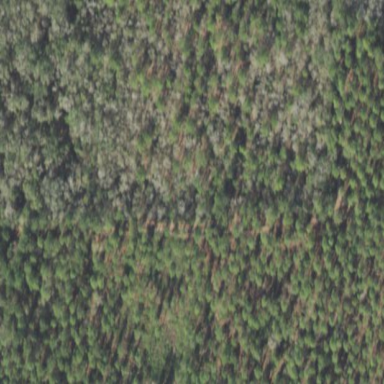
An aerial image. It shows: Forest area predominantly covered with needle-leaved trees.